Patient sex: M
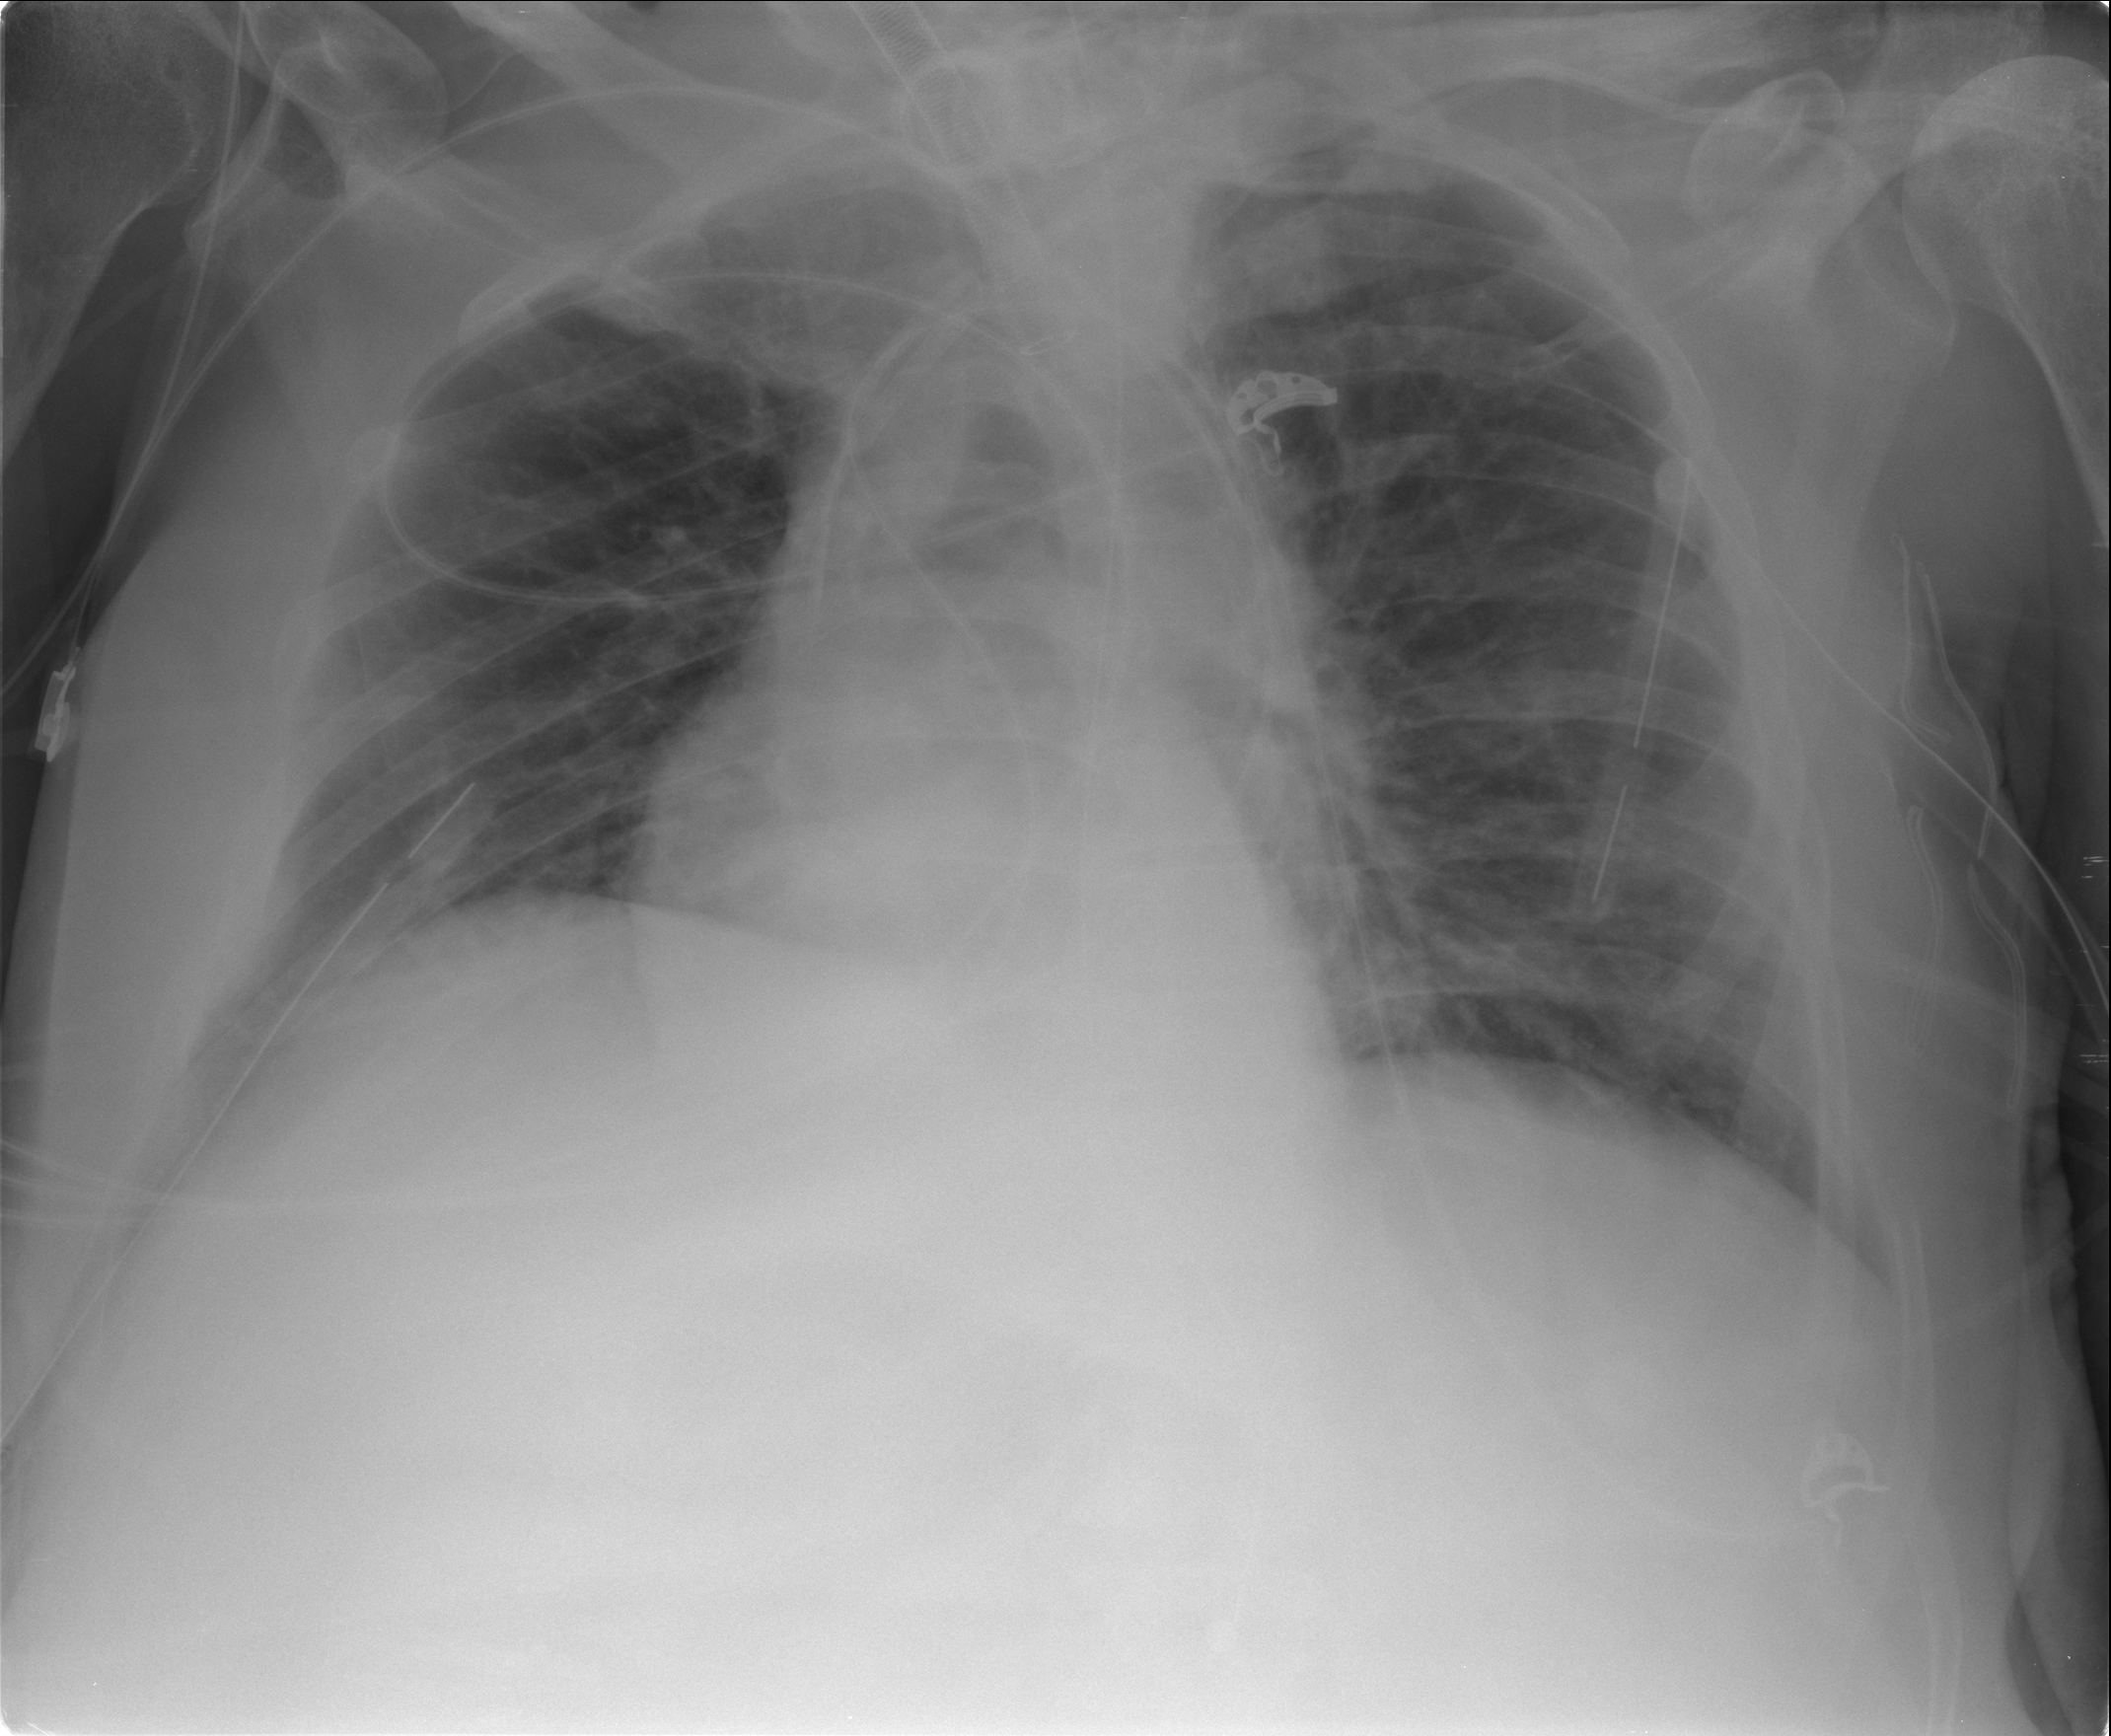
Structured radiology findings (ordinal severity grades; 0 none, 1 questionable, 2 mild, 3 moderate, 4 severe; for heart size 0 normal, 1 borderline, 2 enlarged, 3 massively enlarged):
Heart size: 0
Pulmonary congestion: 2
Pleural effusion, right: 0
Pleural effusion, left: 0
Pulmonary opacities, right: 0
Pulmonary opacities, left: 0
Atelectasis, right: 2
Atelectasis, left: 2